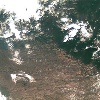
Label: land